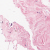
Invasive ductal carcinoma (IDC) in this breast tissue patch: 0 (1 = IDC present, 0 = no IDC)